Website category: university
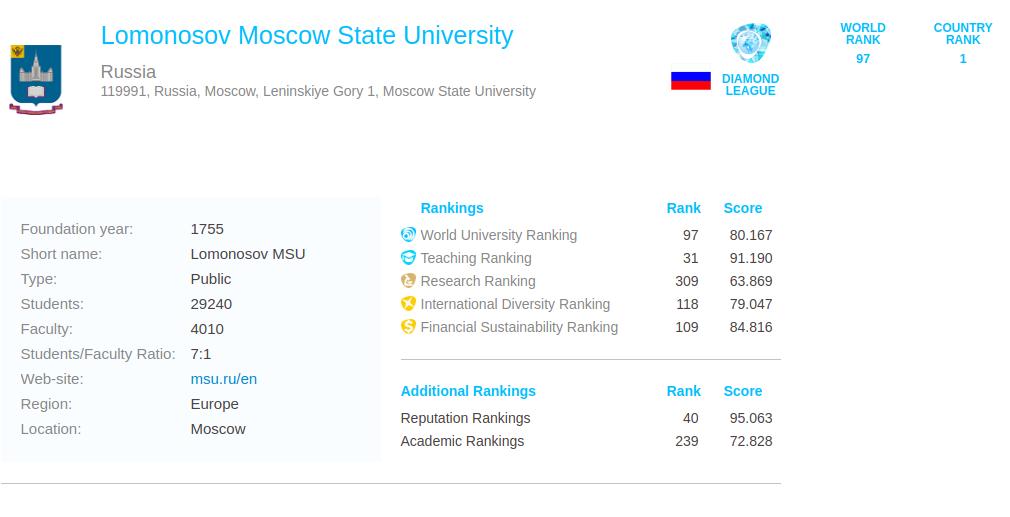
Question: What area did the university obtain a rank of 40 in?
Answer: Reputation Rankings

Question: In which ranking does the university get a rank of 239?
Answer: Academic Rankings

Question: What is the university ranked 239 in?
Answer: Academic Rankings

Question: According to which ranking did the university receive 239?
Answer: Academic Rankings

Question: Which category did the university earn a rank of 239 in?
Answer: Academic Rankings

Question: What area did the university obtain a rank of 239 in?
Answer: Academic Rankings

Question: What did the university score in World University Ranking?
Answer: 80.167

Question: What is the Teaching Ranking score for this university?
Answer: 91.190

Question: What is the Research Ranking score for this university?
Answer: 63.869

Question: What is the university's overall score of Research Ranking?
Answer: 63.869

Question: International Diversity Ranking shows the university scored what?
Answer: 79.047

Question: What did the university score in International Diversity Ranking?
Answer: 79.047

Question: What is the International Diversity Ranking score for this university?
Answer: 79.047

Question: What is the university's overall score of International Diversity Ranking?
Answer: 79.047

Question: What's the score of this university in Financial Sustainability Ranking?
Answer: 84.816

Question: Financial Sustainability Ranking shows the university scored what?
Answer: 84.816

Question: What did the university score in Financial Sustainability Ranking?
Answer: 84.816

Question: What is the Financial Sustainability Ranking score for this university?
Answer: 84.816

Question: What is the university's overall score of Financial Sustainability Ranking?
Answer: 84.816

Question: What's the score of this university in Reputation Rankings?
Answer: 95.063

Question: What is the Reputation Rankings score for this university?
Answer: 95.063

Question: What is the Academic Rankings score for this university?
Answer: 72.828

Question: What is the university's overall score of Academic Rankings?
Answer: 72.828

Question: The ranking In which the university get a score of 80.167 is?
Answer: World University Ranking

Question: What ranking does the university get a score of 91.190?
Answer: Teaching Ranking

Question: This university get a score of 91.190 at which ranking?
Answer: Teaching Ranking

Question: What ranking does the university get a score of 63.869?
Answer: Research Ranking

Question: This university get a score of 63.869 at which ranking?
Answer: Research Ranking

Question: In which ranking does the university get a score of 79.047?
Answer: International Diversity Ranking

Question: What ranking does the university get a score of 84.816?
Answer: Financial Sustainability Ranking

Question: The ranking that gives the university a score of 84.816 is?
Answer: Financial Sustainability Ranking

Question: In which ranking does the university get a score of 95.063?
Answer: Reputation Rankings

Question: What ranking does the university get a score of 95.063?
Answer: Reputation Rankings

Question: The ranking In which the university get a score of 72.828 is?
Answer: Academic Rankings